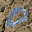
Label: 0